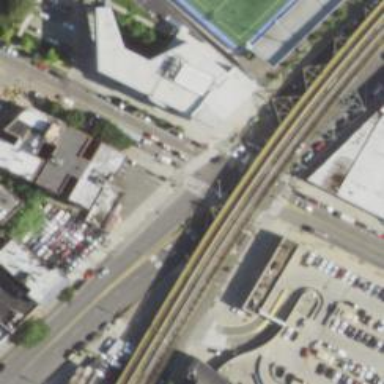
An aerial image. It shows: Marked crossing with pedestrian island.